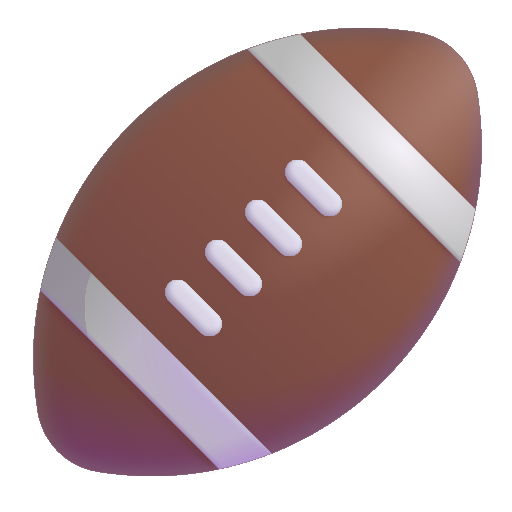
american football color